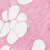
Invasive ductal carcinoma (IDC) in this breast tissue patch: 0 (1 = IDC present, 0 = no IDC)